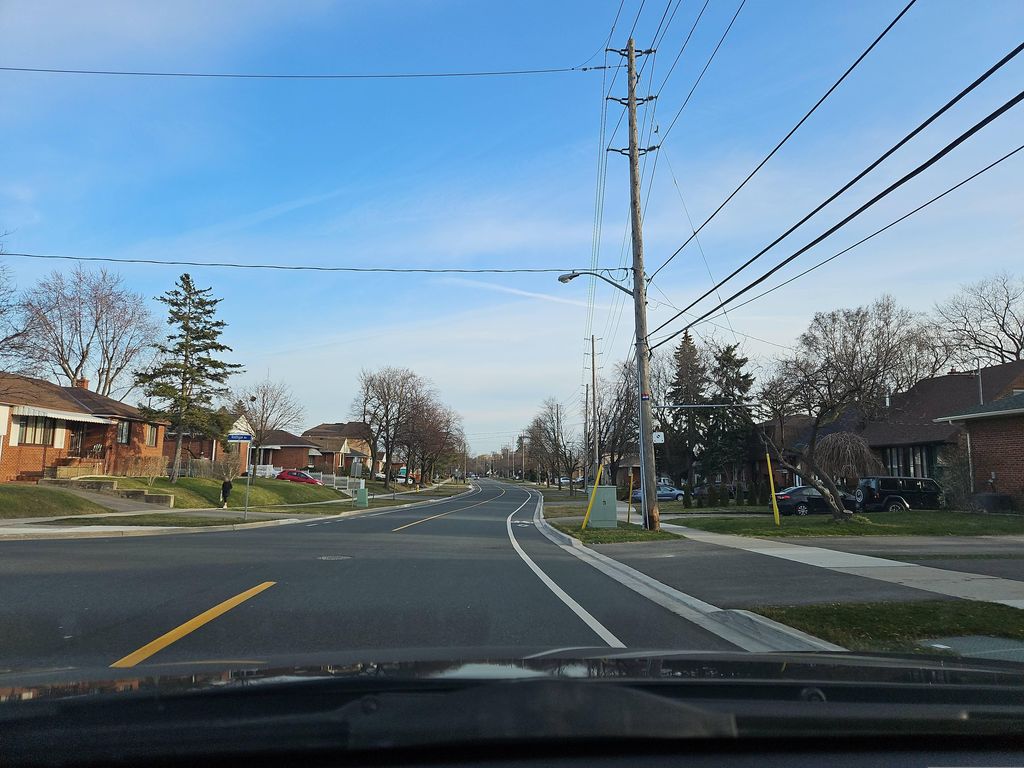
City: toronto